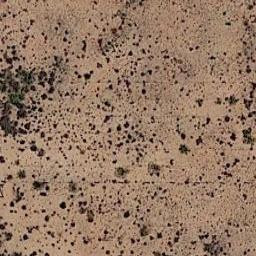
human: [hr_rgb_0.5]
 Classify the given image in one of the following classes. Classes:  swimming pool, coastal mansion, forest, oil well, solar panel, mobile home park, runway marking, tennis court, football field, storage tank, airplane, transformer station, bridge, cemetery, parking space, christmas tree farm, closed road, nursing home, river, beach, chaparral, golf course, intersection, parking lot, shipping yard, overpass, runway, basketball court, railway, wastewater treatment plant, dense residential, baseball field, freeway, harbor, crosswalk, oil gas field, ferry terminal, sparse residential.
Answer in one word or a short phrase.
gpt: chaparral